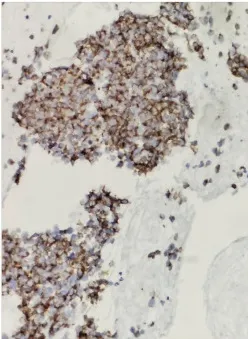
Histological images of the pancreatic tumor showing small cell carcinoma in the pancreas (hematoxylin and eosin staining (HE), x200 magnification). Was immunohistochemical staining with CK.
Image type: pathology (immunostaining)